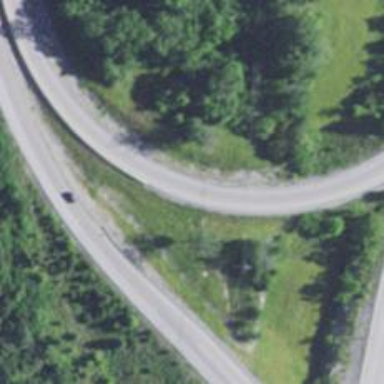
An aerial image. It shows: Trunk link highway.